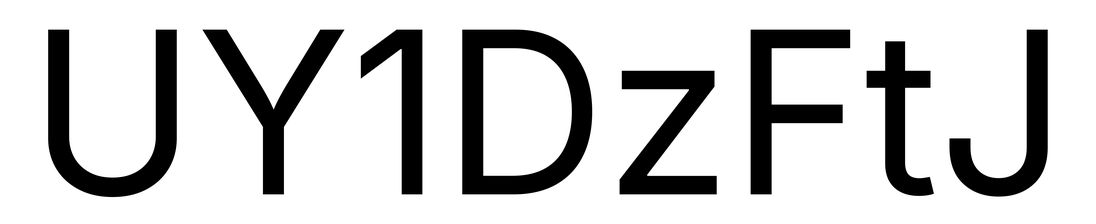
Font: Inter_Regular